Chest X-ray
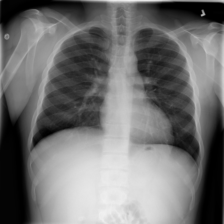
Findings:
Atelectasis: negative
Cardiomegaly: negative
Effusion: negative
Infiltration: negative
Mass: negative
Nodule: negative
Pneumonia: negative
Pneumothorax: negative
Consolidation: negative
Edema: negative
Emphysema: negative
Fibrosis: negative
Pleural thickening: negative
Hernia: negative